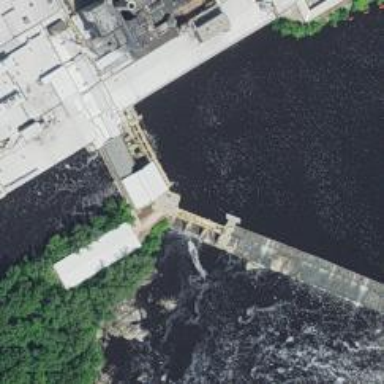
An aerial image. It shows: Dam across waterway.